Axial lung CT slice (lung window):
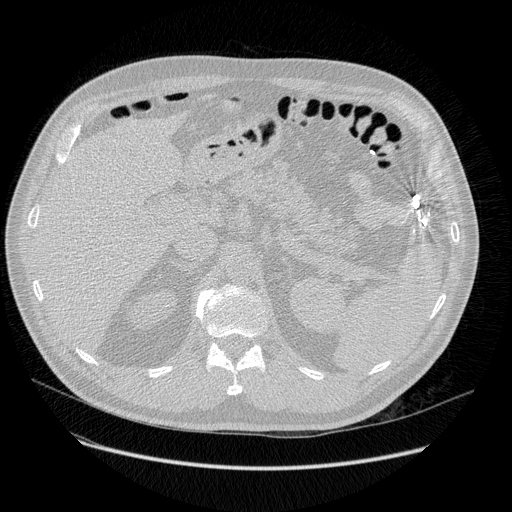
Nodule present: no